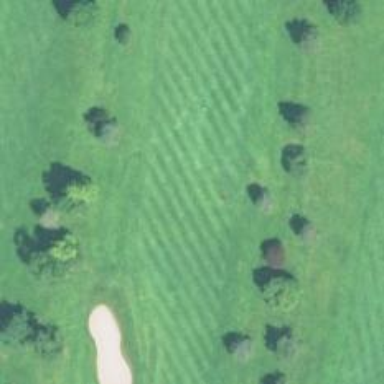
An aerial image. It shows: View of golf hole.